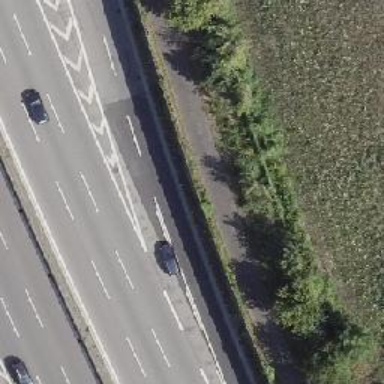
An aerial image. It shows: Concrete motorway link.